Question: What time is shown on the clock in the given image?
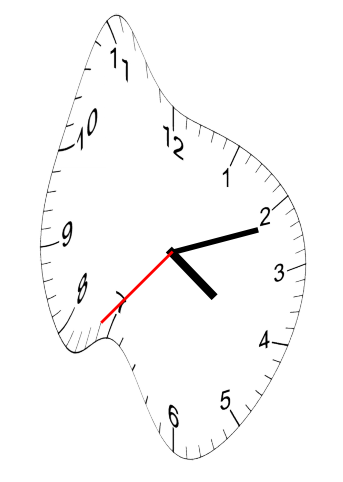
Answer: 04:11:37